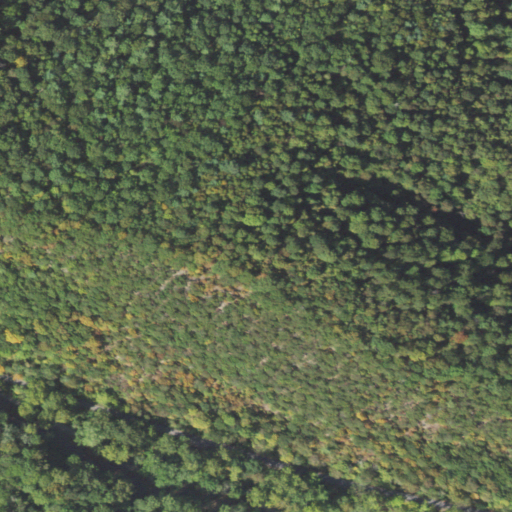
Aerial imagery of mountain in Pennsylvania named Miranda Hill containing deciduous forest, mixed forest, open development, evergreen forest, herbaceous wetlands, and open water